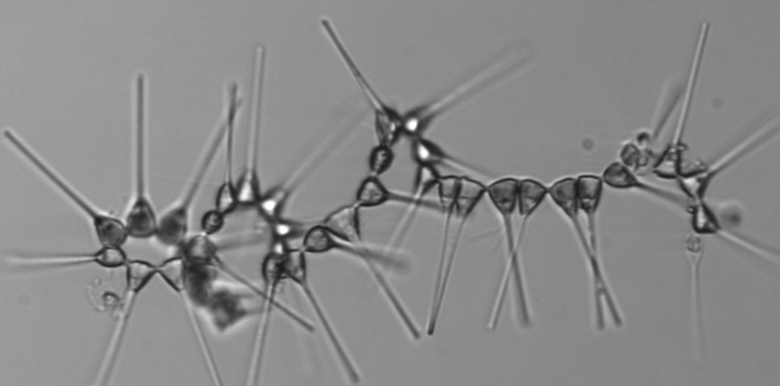
Label: Asterionellopsis_glacialis